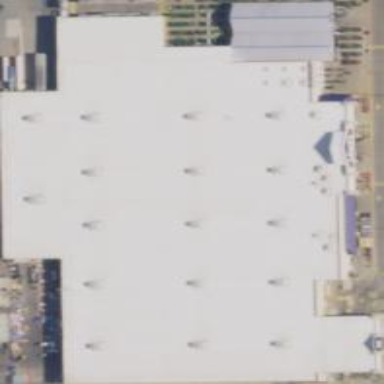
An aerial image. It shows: Retail building.